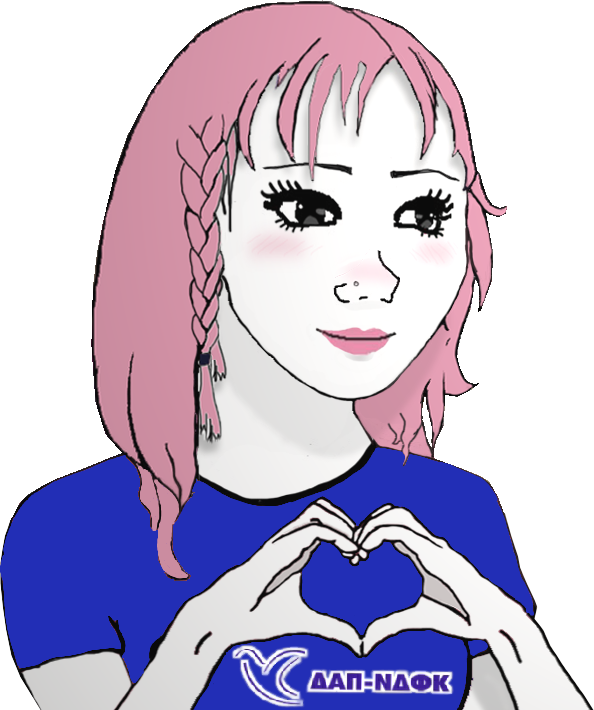
Label: 5_Daddys_Girl